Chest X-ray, PA view. Patient: 46 years old, sex F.
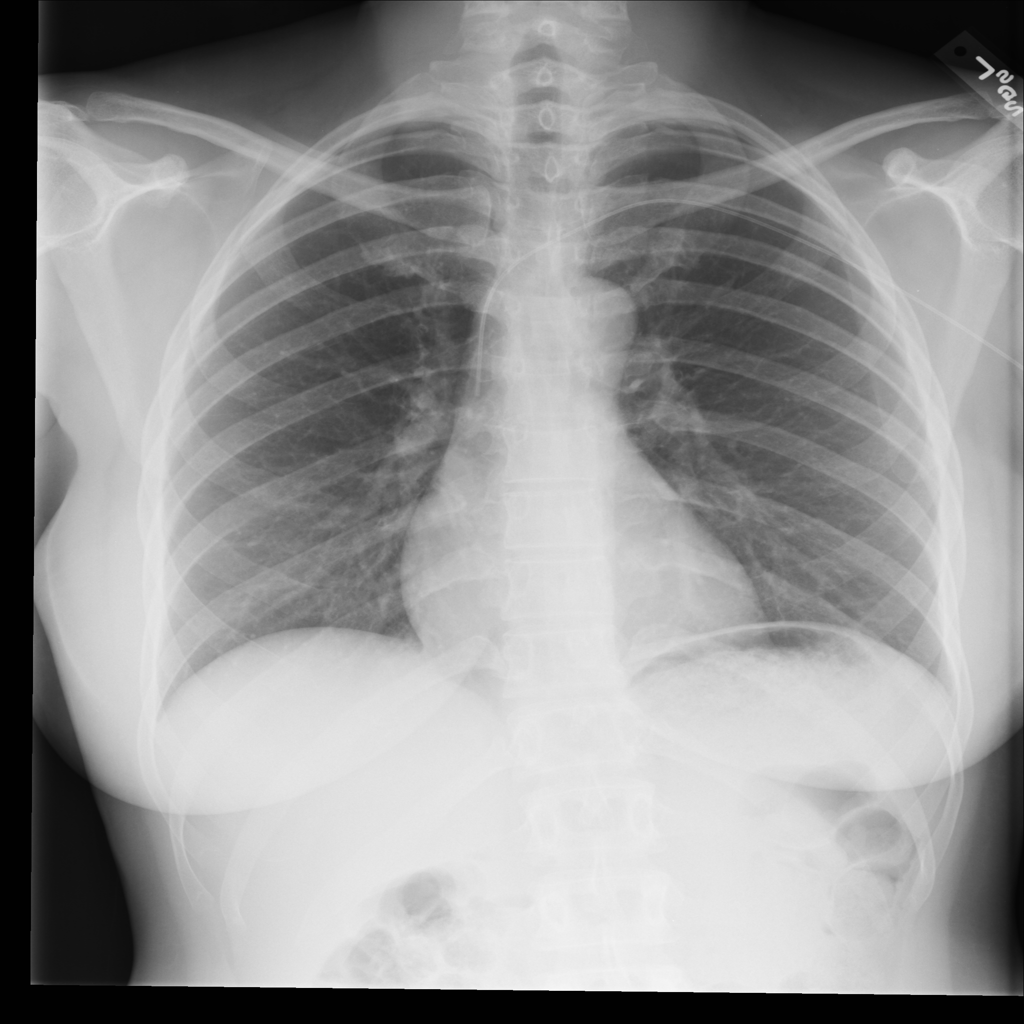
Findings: No Finding